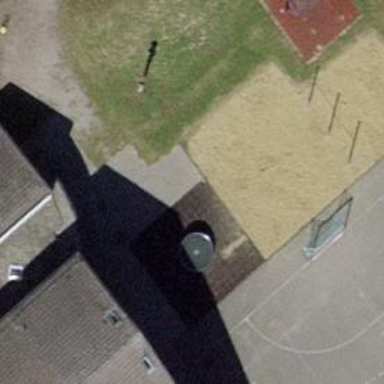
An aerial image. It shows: Seesaw in the playground.